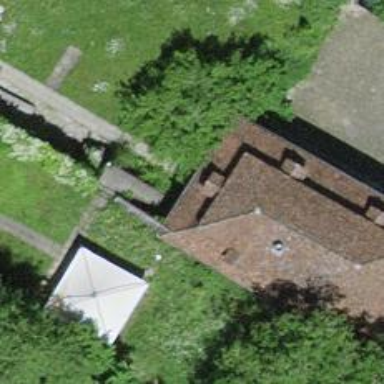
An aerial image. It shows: Farm building with mansard roof.